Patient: sex M, age 57
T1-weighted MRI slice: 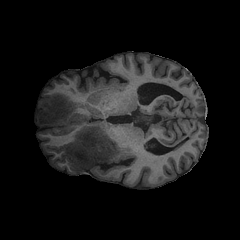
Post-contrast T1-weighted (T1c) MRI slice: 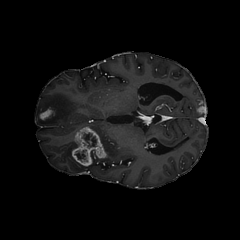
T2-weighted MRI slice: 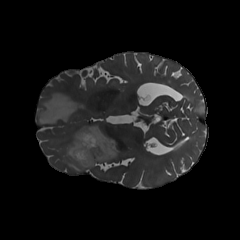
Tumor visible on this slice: yes
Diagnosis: Glioblastoma, IDH-wildtype
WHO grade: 4